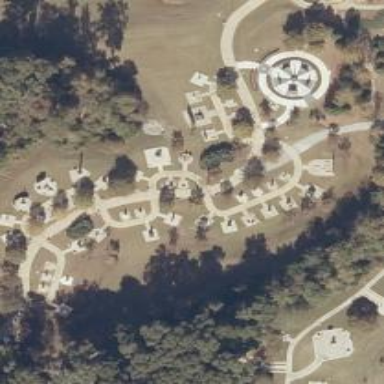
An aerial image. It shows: Memorial site with historic significance.